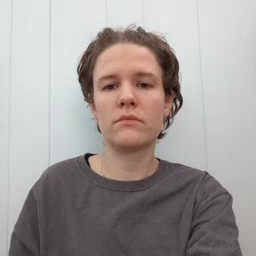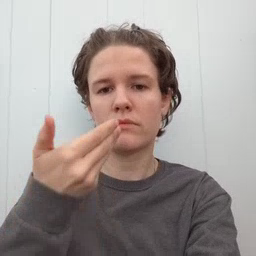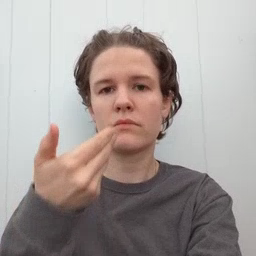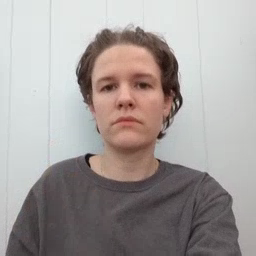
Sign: pizza